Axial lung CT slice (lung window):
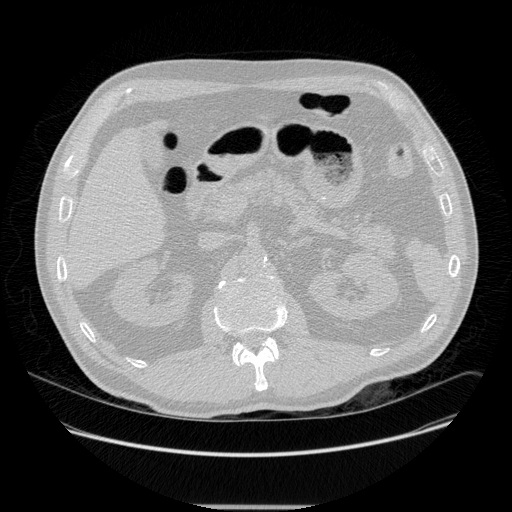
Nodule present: no